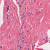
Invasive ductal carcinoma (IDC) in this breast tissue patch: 0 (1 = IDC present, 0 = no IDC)